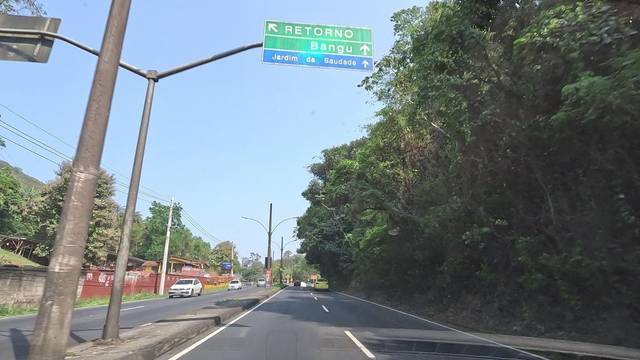
Region: Brazil
Coordinates: -22.899, -43.388